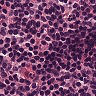
Metastatic tissue present: no